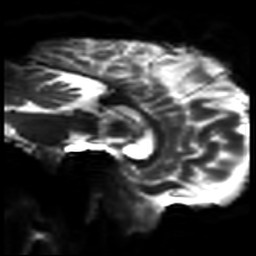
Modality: DWI
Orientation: sagittal
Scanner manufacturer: philips
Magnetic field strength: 7 T
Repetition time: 9.612 s
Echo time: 0.073 s